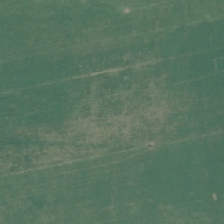
Land cover: shortrotation_cropland